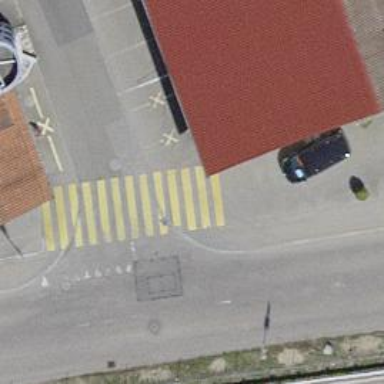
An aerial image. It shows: Uncontrolled zebra crossing on the road.